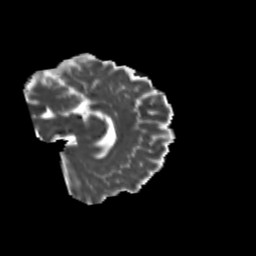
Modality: MD
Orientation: sagittal
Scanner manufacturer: siemens
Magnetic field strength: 3 T
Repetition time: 9.2 s
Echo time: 0.084 s